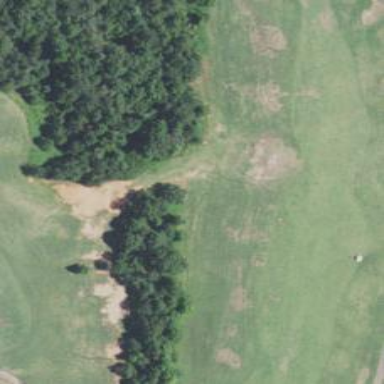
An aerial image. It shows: Grassy area designated as golf fairway.